Question: I have an XPage with a RichText control and I need to grab the content of it and send it via email.
I have it working by using 'getComponent("rtfQuestion").getValue();'
and appending it to my HTML email:
'''
var body = memo.createMIMEEntity();
var stream = session.createStream();
var url = context.getUrl();
url.removeAllParameters();
msg = "The response linked below has been submitted.<br/><br/>"
var info = "Please click <a href='" + url.toString()+ "?documentId=" + doc.getDocument().getUniversalID() + "&action=openDocument";
info = info + "'>here</a> to view the new response." + "<br/><br/><fieldset><legend>Answered by " + @Name("[CN]",doc.getItemValueString("Originator")) + "</legend>" + getComponent("rtfQuestion").getValue() + "</fieldset>";
// Set content of Body field as MIME type
stream.writeText(info);
body.setContentFromText(stream, "text/html; charset=iso-8859-1", 0);
memo.send();
'''
The problem I have is when user adds an Image using the "Insert Image" action from toolbar then the MIME Content-Type is "Content-Type: multipart/related" and image(s) are not been sent.
What could be the best way of getting the RichText content and send it via email?
Thanks in advance.
This is what I get from 'getComponent("rtfQuestion").getValue()':

This is the Body content from received email:
'''
Field Name: Body
Data Type: MIME Part
Data Length: 977 bytes
Seq Num: 1
Dup Item ID: 0
Field Flags: SIGN SEAL
"MIME-Version: 1.0
Content-Type: text/html; charset=iso-8859-1
Please click <a href='http://tristan.corp.teradyne.com/applications/ask-b30.nsf/xResponse.xsp?documentId=056C62166F3A8B3E85257D490070264C&action=openDocument'>here</a> to view the new response.<br/><br/><fieldset><legend>Answered by Notes Dev1</legend><p dir="ltr">
Lorem ipsum dolor sit amet, quot mollis utamur ius ad, rebum timeam oporteat sea ea. Mea alii iriure at, ne tale probatus usu. Sonet consulatu dignissim ad per. Ne munere doming vim, ad sale everti voluptaria has.</p>
<p dir="ltr">
Labore ceteros facilisi est in. His et regione phaedrum. Eam apeirian phaedrum vituperatoribus in, ei sea sint latine nominavi, est in rebum iisque nostrum. Utinam impedit ea sit, his cu agam probatus deserun</p>
<p dir="ltr">
<img alt="" src="/applications/ask-b30.nsf/xsp/.ibmmodres/persistence/DominoDoc-18E2-Content/1.PNG" style="width: 249px; height: 172px;"></img></p></fieldset>"
'''
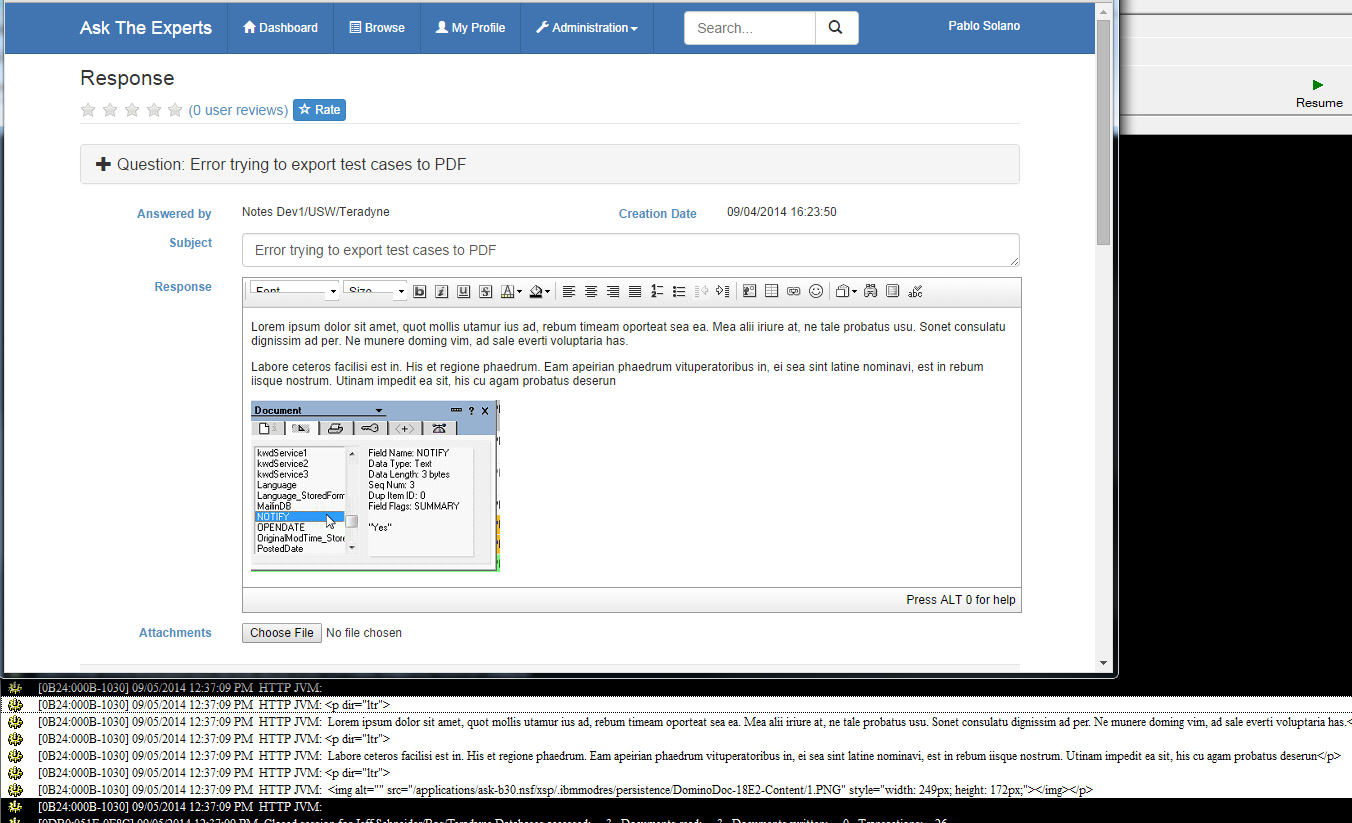
Answer: Use the emailBean by Tony McGuckin instead:
<URL>